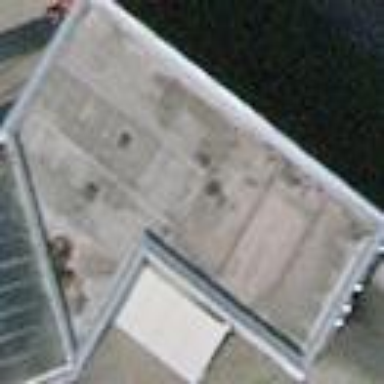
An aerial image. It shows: Building housing car wash facility.